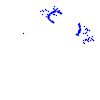
Particle: proton